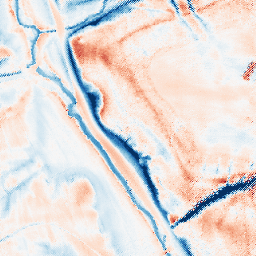
Category: trend_removal
Decomposition family: local_polynomial
Decomposition parameters: window_size: 31
degree: 2
Upsampling method: regularized
Upsampling parameters: scale: 4
lambda_reg: 0.1
Upsampling scale: 4